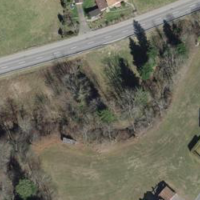
EUNIS habitat code: 44
Species observed at this site:
Apodemus sylvaticus